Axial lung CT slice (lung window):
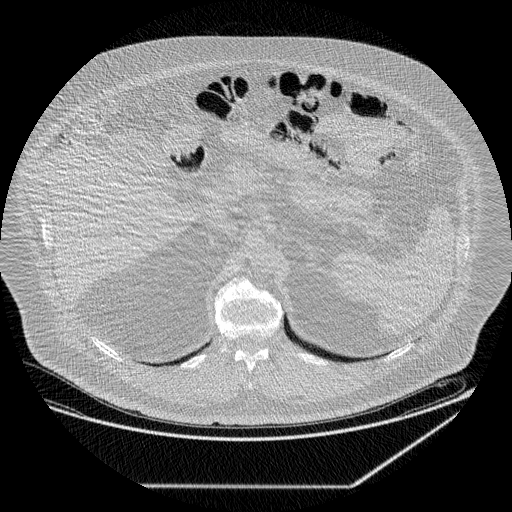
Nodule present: no